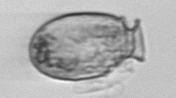
Label: Dinophysis_acuminata